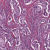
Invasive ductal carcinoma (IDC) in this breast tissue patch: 1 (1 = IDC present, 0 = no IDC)